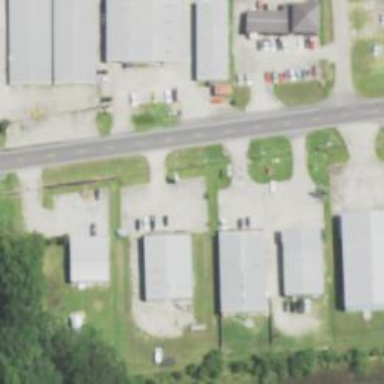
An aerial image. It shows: Veterinary facility.